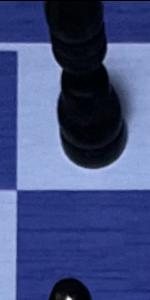
Label: Empty